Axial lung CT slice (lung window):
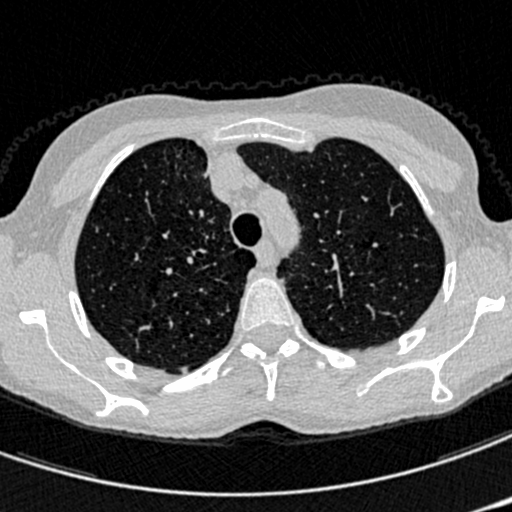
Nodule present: no